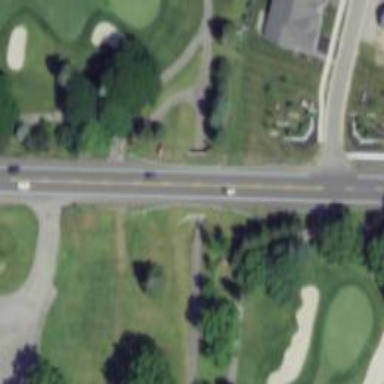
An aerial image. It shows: Path for golf carts.